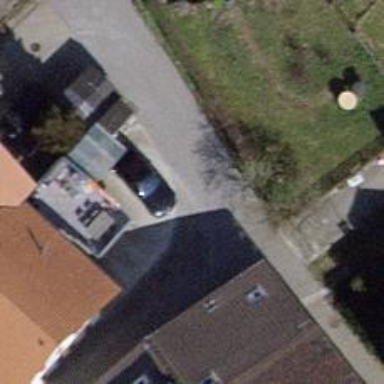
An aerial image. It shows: Living street with gravel surface.